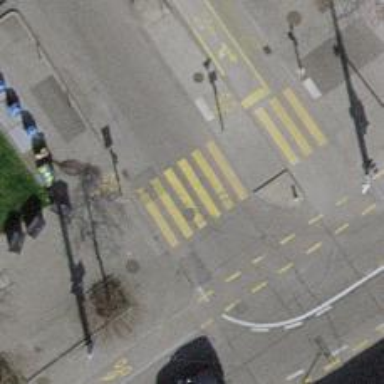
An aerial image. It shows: Crossing with traffic signals.